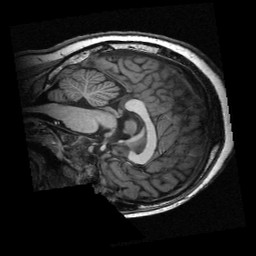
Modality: T1w
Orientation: sagittal
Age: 10
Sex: male
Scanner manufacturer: siemens
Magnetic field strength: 3 T
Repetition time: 2.3 s
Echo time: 0.00336 s